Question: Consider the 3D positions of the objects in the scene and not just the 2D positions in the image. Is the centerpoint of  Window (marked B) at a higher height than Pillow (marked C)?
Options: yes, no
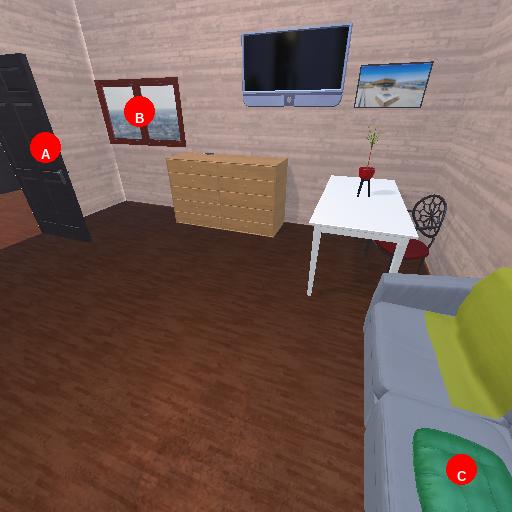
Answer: yes